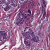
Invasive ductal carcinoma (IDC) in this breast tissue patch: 1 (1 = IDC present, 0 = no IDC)